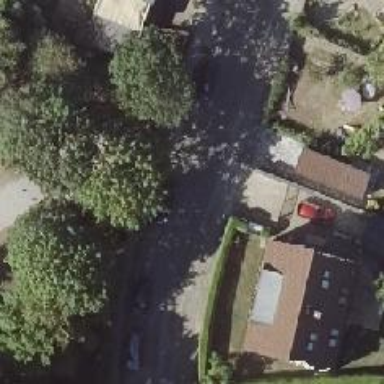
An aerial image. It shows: Footway along the road.